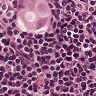
Metastatic tissue present: yes